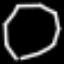
Label: octagon